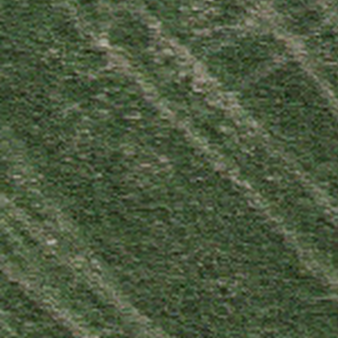
Label: other